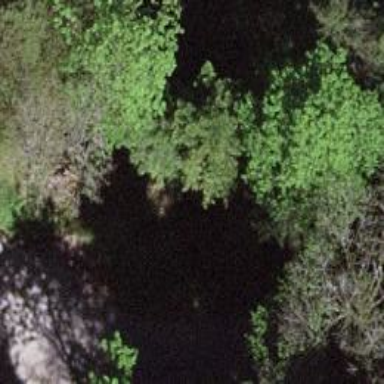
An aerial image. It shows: Culvert tunnel.